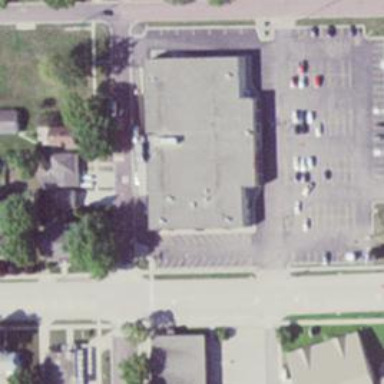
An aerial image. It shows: View of supermarket building.